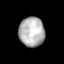
Tissue: lung
Cell type: Epithelial cells
Senescence score: 0.1554
Nuclear area (px): 739
Mean DAPI intensity: 179.106